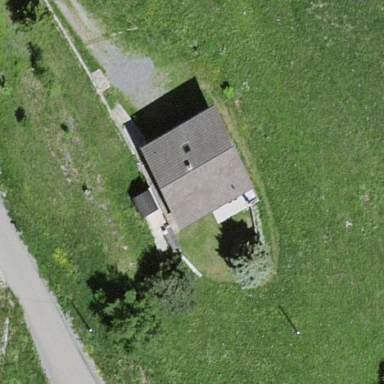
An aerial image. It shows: Simple house.